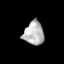
Tissue: skin
Cell type: Fibroblasts
Senescence score: 0.7308
Nuclear area (px): 466
Mean DAPI intensity: 181.691